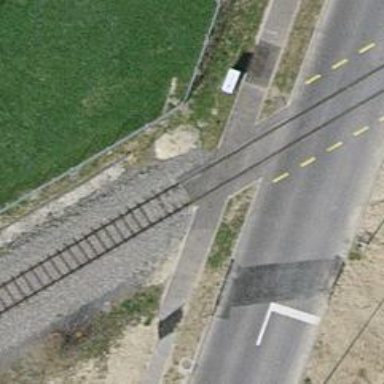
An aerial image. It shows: Railway crossing.